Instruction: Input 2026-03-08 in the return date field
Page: home
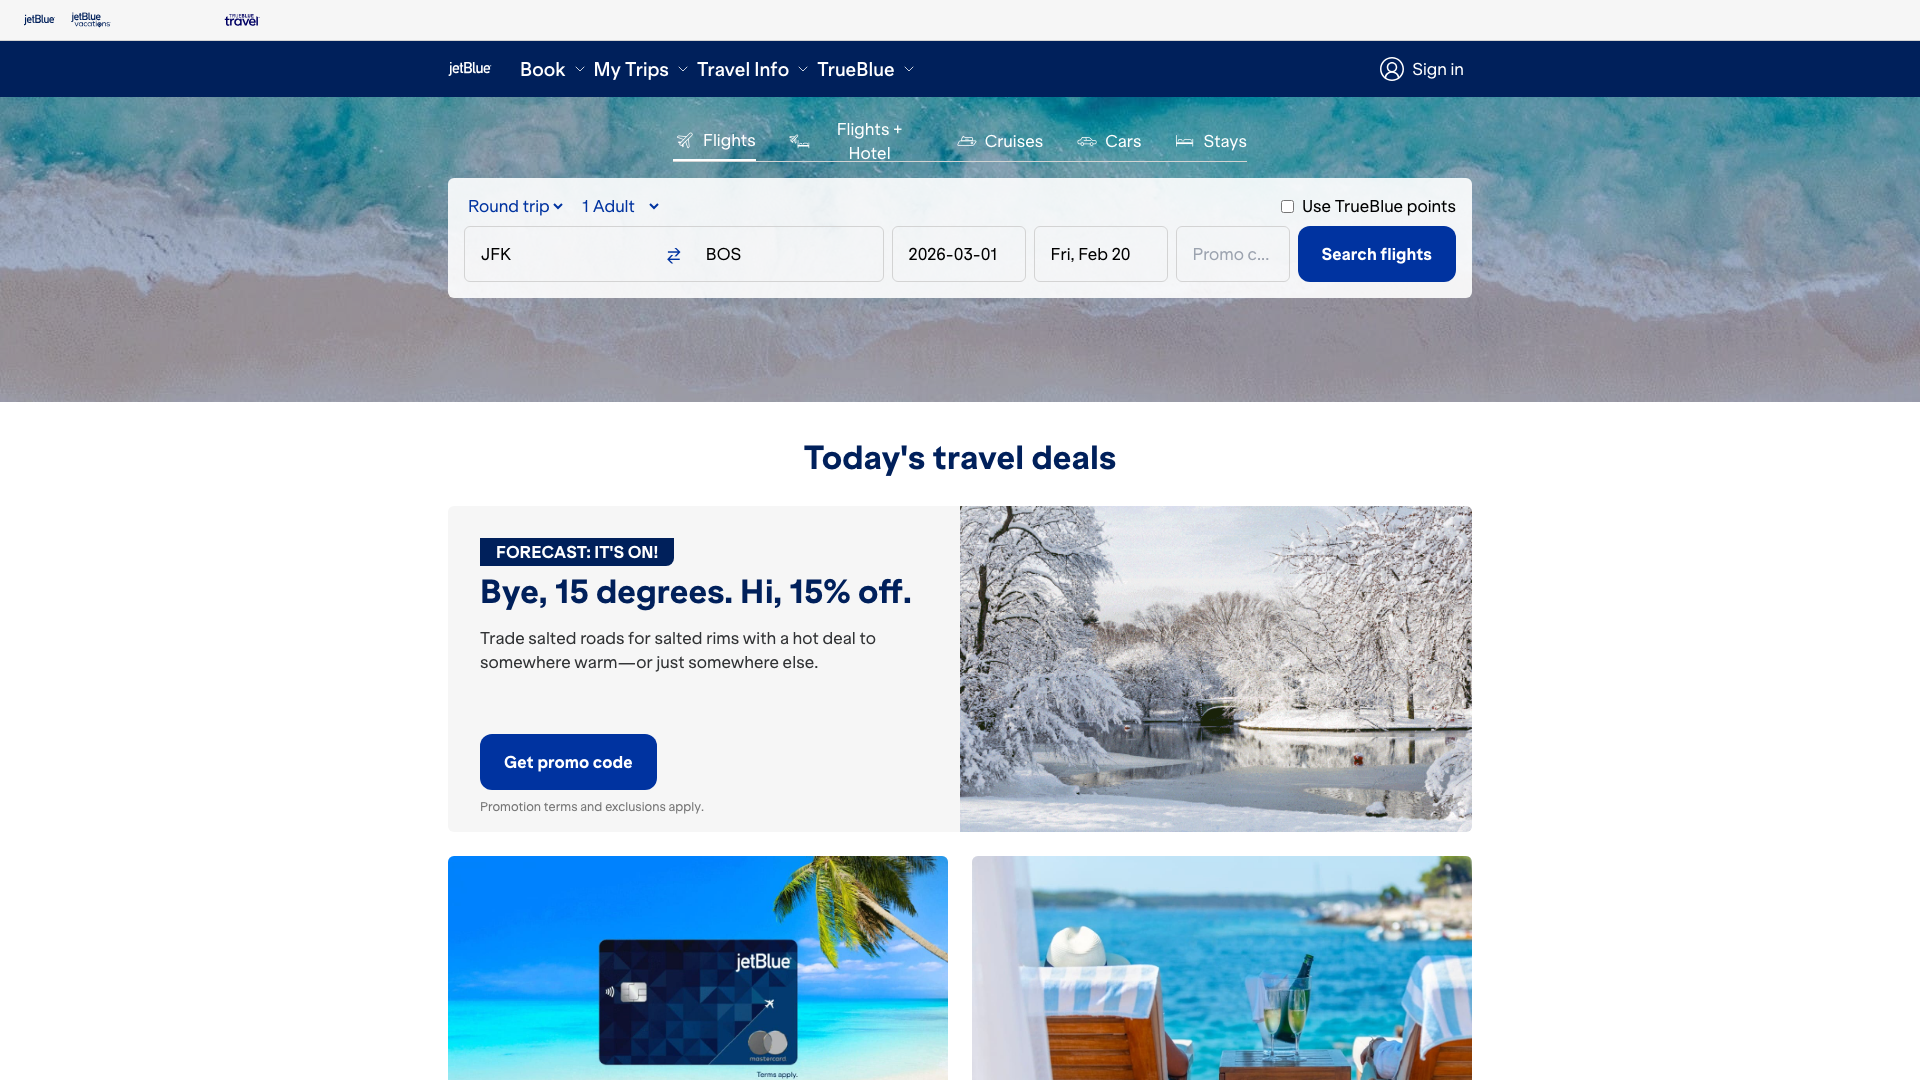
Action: type